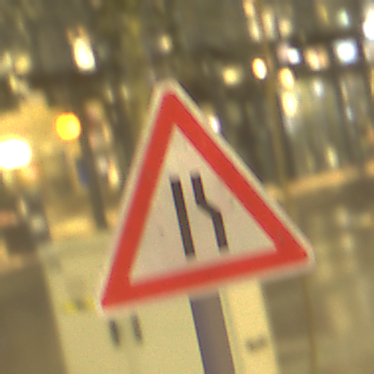
Verkehrszeichen: EinseitigVerengteFahrbahnRechts
Umgebung: Outdoor, Urban
Tageszeit: Night
Wetter: Overcast
Licht: Artificial
Jahreszeit: NotSpecified
Kontrast: MediumContrast